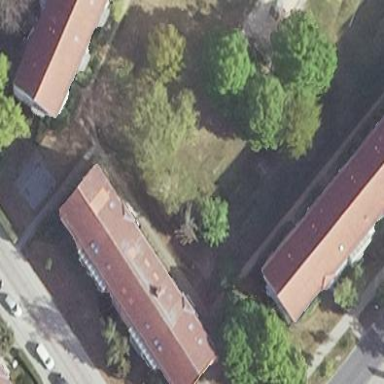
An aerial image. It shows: Gabled roof on building that houses apartments.